Question: I have code like this:

ans40 must be 2 but in some phones like Samsung s7 shows 3, how can I fix this?
sry for my poor English.
Thanks
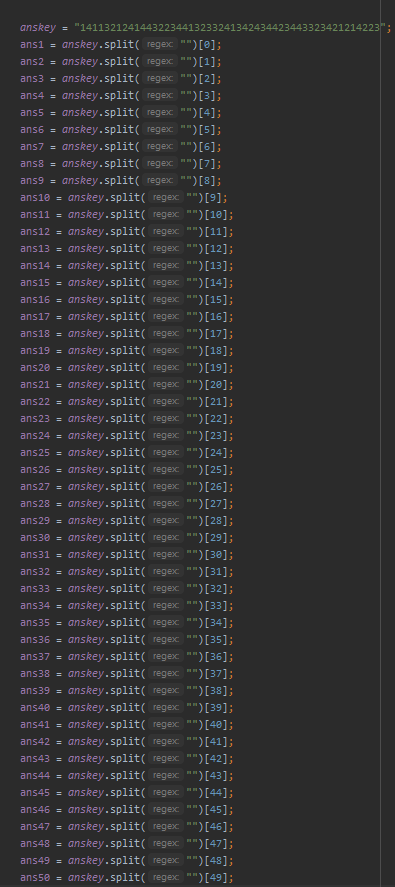
Answer: You can just use the array returned by 'String#split' instead of using lots of variables.
'''
String[] ans=anskey.split("");
'''
Instead of using 'ans1', you can then just use 'ans[0]'.
However, if you want to split for characters, you can also do it like this so you get a 'char[]':
'''
char[] ans=anskey.toCharArray();
'''
This approach is way more robust as 'split' uses a regex.
And if you nedd to get the values of all variables, you can just iterate over them:
'''
for(int i=0;i<ans.length;i++){
//Do something with ans[i]
}
'''
or
'''
for(String distinctAns:ans){
//Do something with ans[i]
}
'''